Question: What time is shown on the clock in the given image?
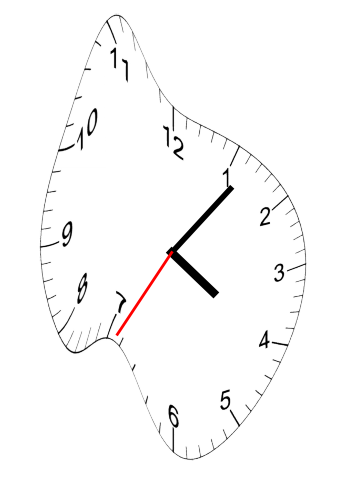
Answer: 04:06:35